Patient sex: M
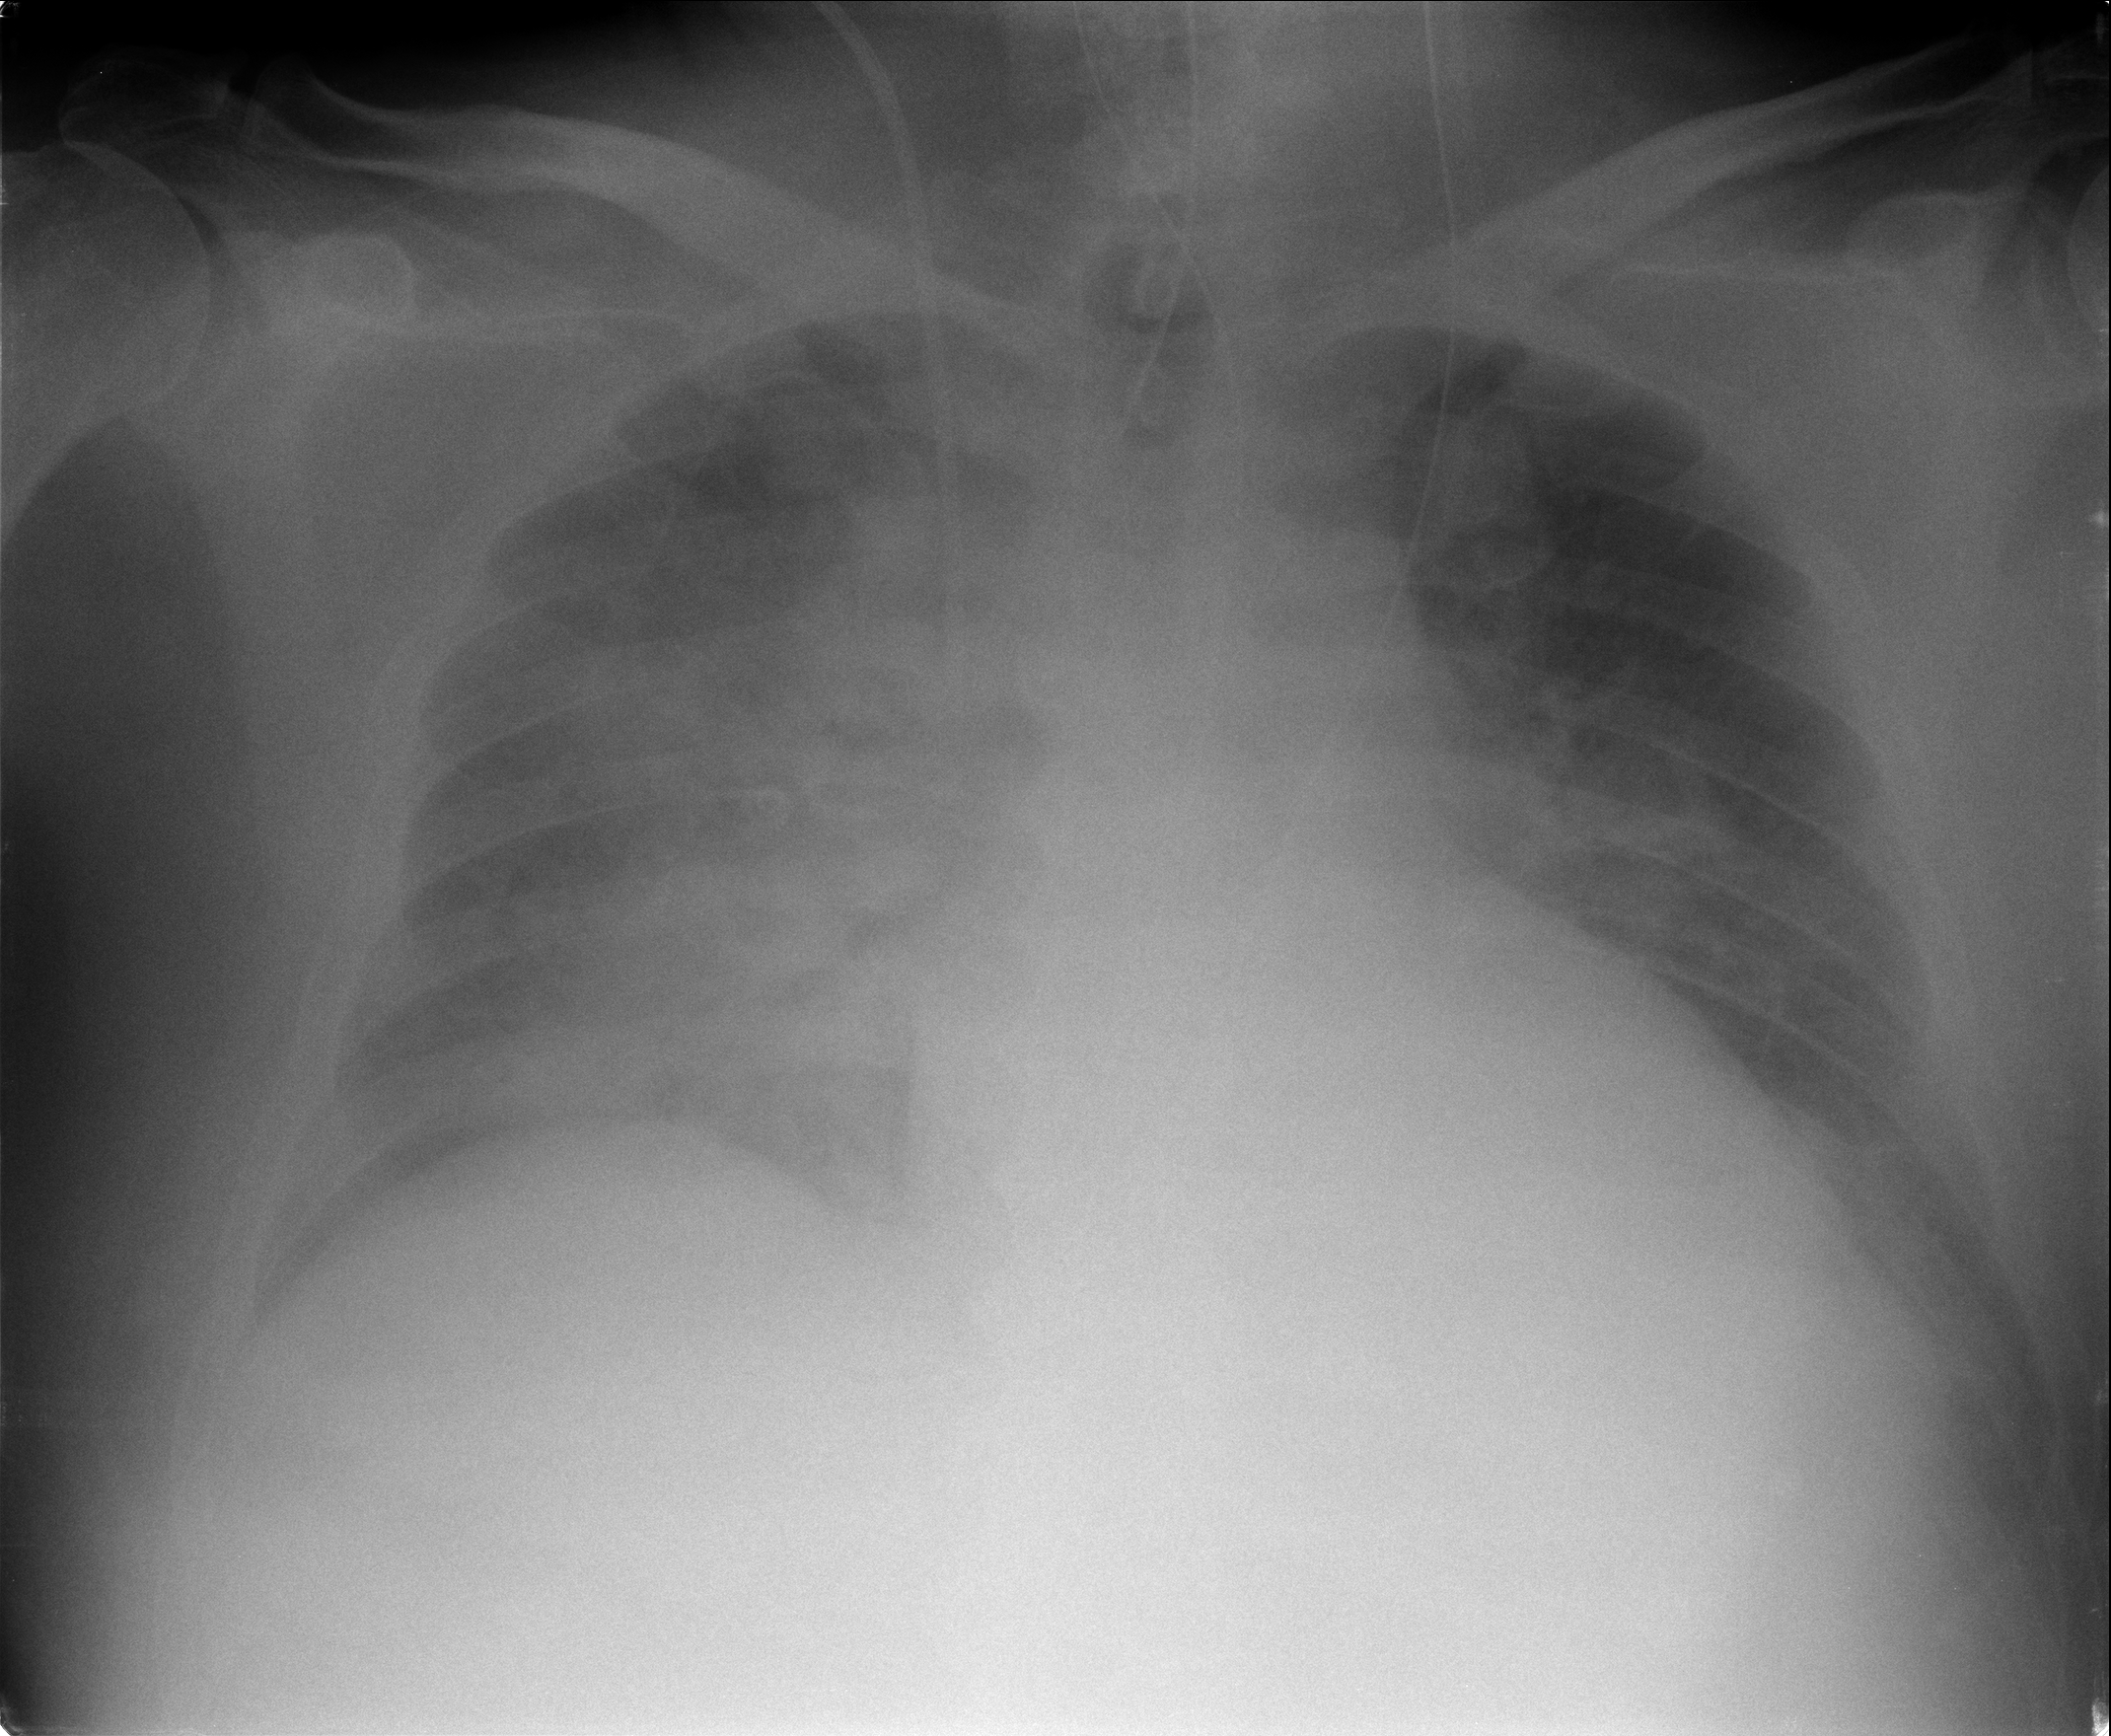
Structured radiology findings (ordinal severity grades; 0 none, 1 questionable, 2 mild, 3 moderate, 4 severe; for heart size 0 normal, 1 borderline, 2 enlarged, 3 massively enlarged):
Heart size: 1
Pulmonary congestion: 3
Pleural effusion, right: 0
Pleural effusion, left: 0
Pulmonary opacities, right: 3
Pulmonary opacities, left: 2
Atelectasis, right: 2
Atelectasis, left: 2